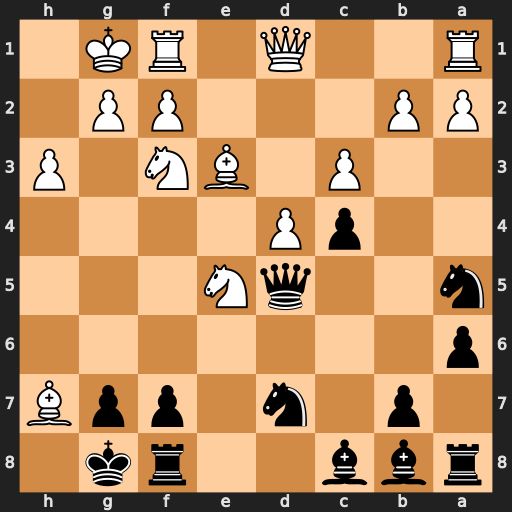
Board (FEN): rbb2rk1/1p1n1ppB/p7/n2qN3/2pP4/2P1BN1P/PP3PP1/R2Q1RK1
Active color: b
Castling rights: -
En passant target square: -
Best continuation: Kxh7 Ng5+ Kg8